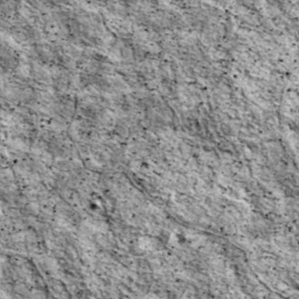
Label: non_frost